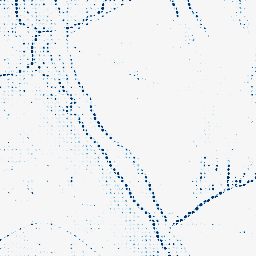
Category: morphological
Decomposition family: morphological_rect
Decomposition parameters: operation: closing
width: 5
height: 3
Upsampling method: sinc_blackman
Upsampling parameters: scale: 8
kernel_size: 4
Upsampling scale: 8